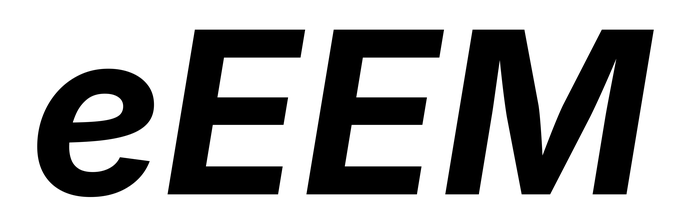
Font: Inter-Italic_Bold_Italic